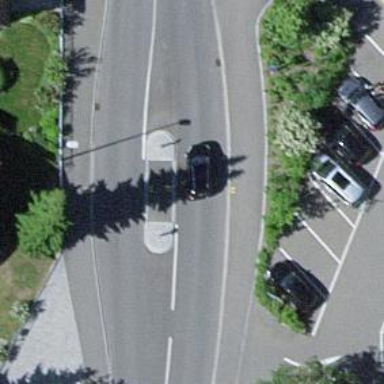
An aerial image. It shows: Traffic calming island.